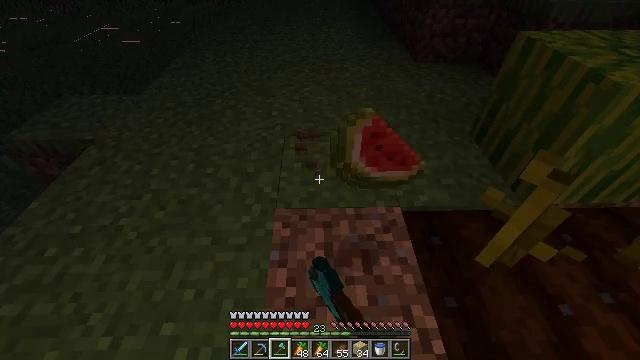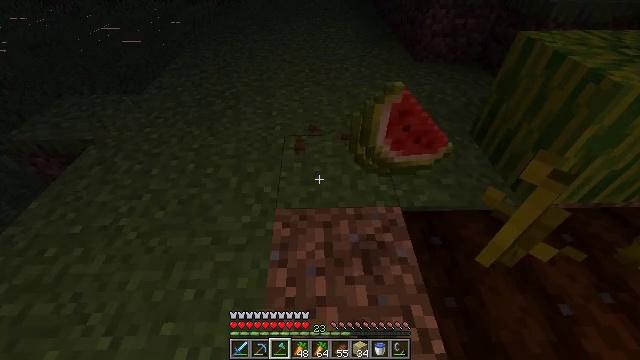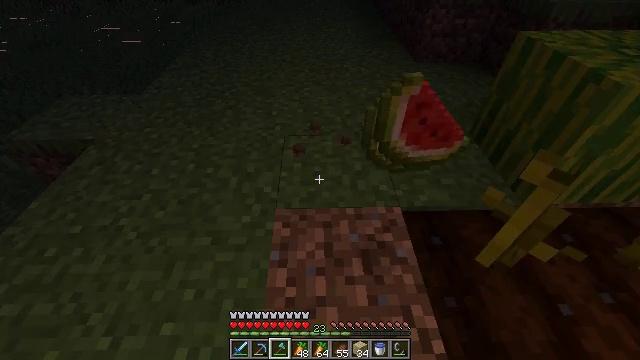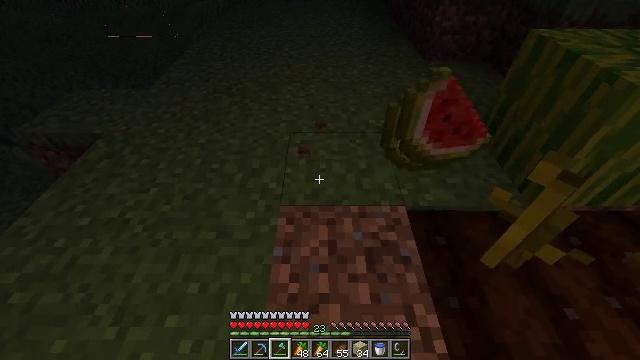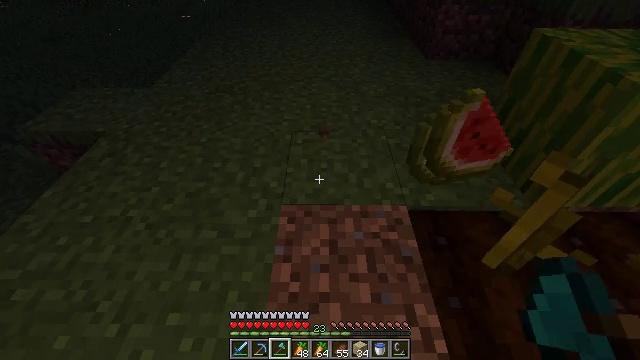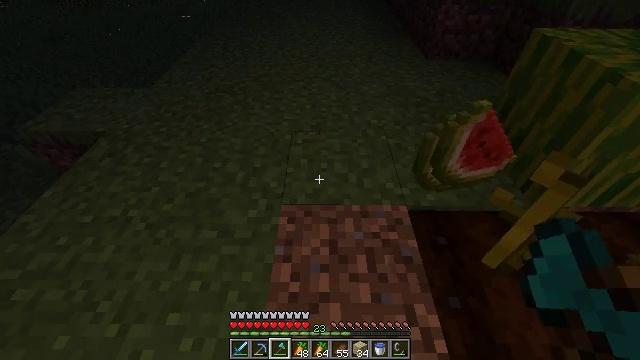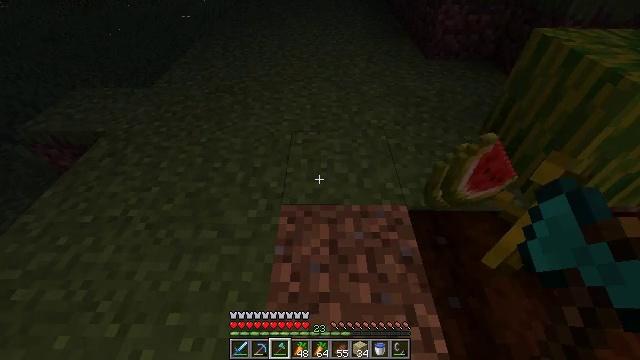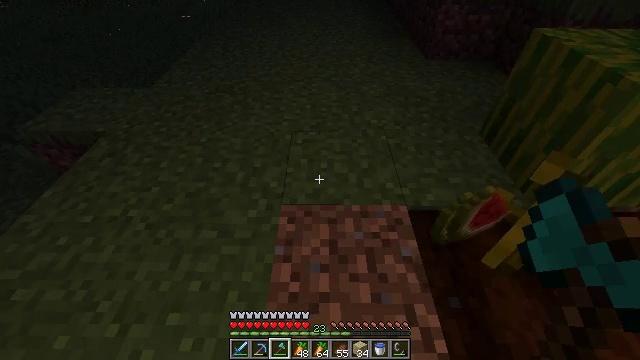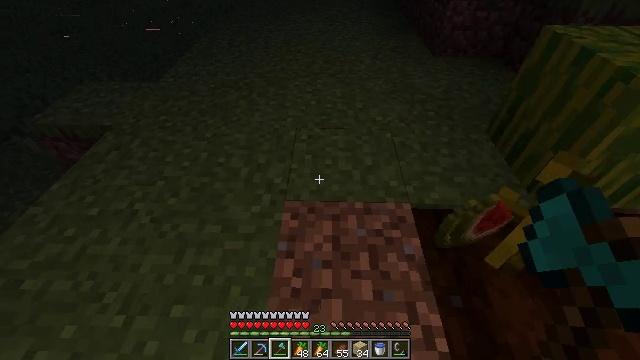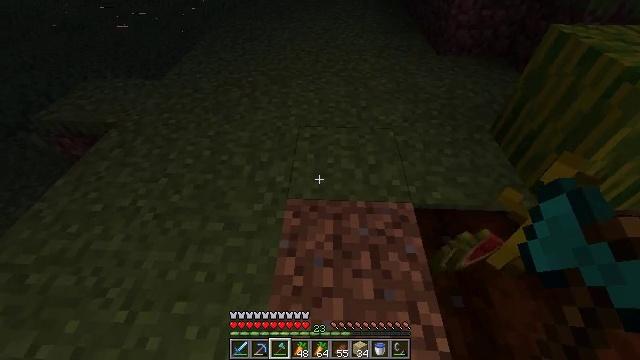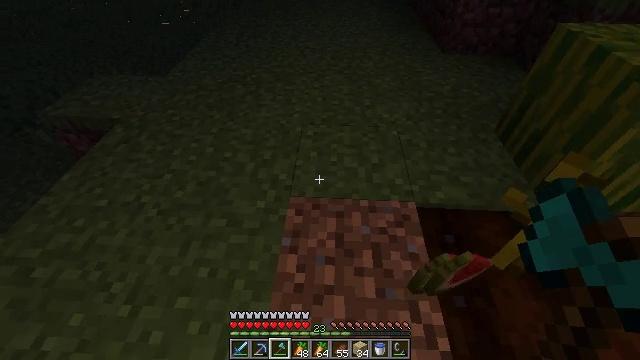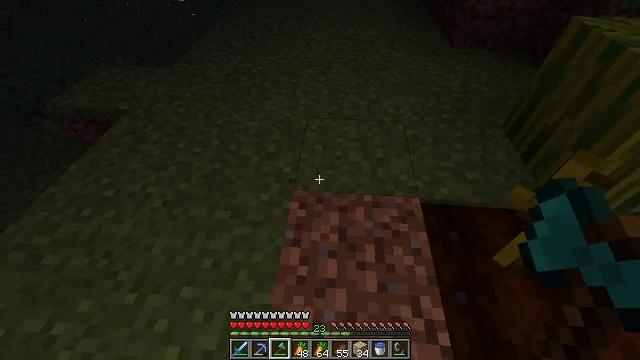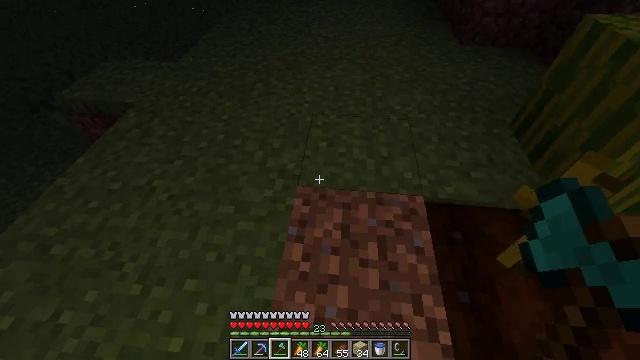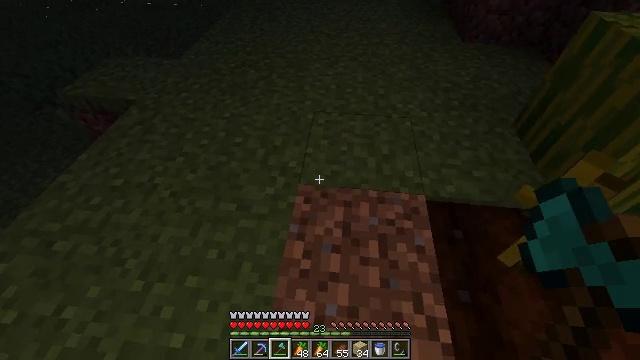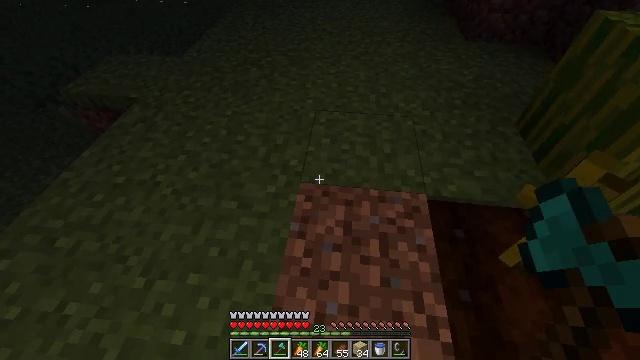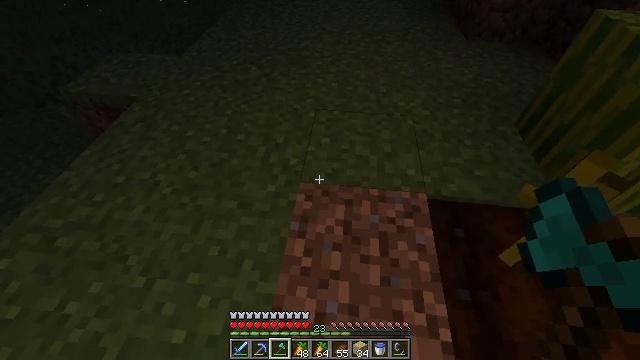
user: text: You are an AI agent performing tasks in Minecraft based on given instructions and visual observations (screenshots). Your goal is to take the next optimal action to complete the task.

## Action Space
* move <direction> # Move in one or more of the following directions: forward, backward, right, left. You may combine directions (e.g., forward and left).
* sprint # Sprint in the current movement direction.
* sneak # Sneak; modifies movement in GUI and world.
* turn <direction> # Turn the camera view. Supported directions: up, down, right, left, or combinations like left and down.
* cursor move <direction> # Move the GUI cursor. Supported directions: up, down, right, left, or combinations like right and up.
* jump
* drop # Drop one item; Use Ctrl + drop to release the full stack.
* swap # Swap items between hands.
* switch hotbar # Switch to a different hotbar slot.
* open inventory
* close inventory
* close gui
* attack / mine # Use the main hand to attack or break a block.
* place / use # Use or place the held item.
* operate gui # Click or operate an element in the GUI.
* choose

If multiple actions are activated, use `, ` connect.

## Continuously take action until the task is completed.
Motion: motion action
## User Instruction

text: Harvest melon from the farm.
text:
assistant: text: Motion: no_op
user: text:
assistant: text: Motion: no_op
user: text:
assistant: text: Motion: turn left
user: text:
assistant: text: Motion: no_op
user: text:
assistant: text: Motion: no_op
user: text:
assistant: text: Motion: no_op
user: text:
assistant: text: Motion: no_op
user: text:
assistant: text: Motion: turn left
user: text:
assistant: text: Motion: no_op
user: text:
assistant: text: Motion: no_op
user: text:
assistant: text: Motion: turn left and down
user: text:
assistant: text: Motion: turn left
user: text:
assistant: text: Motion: no_op
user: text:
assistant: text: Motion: no_op
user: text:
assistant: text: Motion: no_op
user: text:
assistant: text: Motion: no_op
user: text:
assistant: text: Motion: no_op
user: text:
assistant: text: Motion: turn left and down
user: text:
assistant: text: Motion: no_op
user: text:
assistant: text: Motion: no_op
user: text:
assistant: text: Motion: no_op
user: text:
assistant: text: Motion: no_op
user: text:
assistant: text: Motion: no_op
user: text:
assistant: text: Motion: no_op
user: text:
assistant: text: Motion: no_op
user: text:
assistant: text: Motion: no_op
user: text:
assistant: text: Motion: no_op
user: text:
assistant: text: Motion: no_op
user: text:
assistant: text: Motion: no_op
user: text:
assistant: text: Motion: no_op